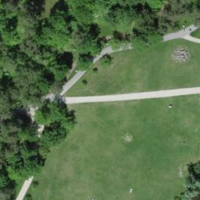
EUNIS habitat code: 53
Species observed at this site:
Araneus diadematus
Pinus sylvestris
Corvus corone
Trifolium pratense
Dactylis glomerata
Juglans regia
Alnus incana
Circaea lutetiana
Rosa rubiginosa
Cyanistes caeruleus
Sturnus vulgaris
Medicago lupulina
Lotus corniculatus
Turdus merula
Myriophyllum spicatum
Quercus robur
Acer campestre
Linaria vulgaris
Parus major
Taraxacum officinale
Prunus spinosa
Daucus carota